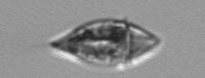
Label: Amphidinium